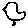
Label: bird